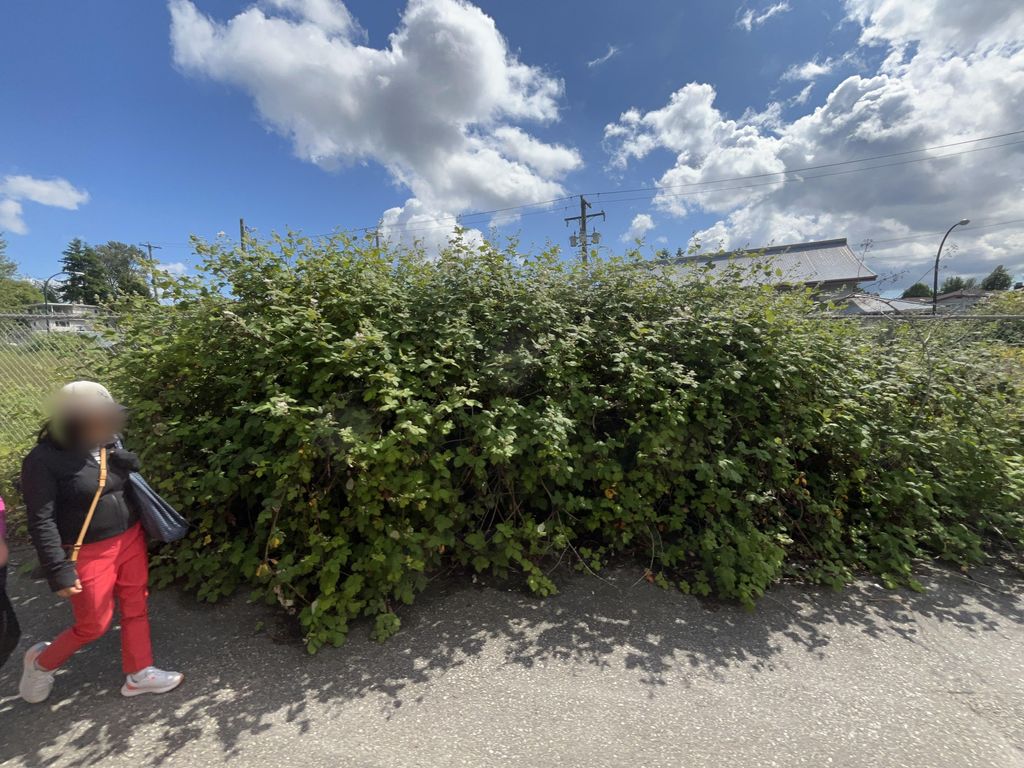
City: vancouver